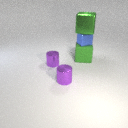
large green rubber cube below large green metal cube